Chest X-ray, PA view. Patient: 62 years old, sex M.
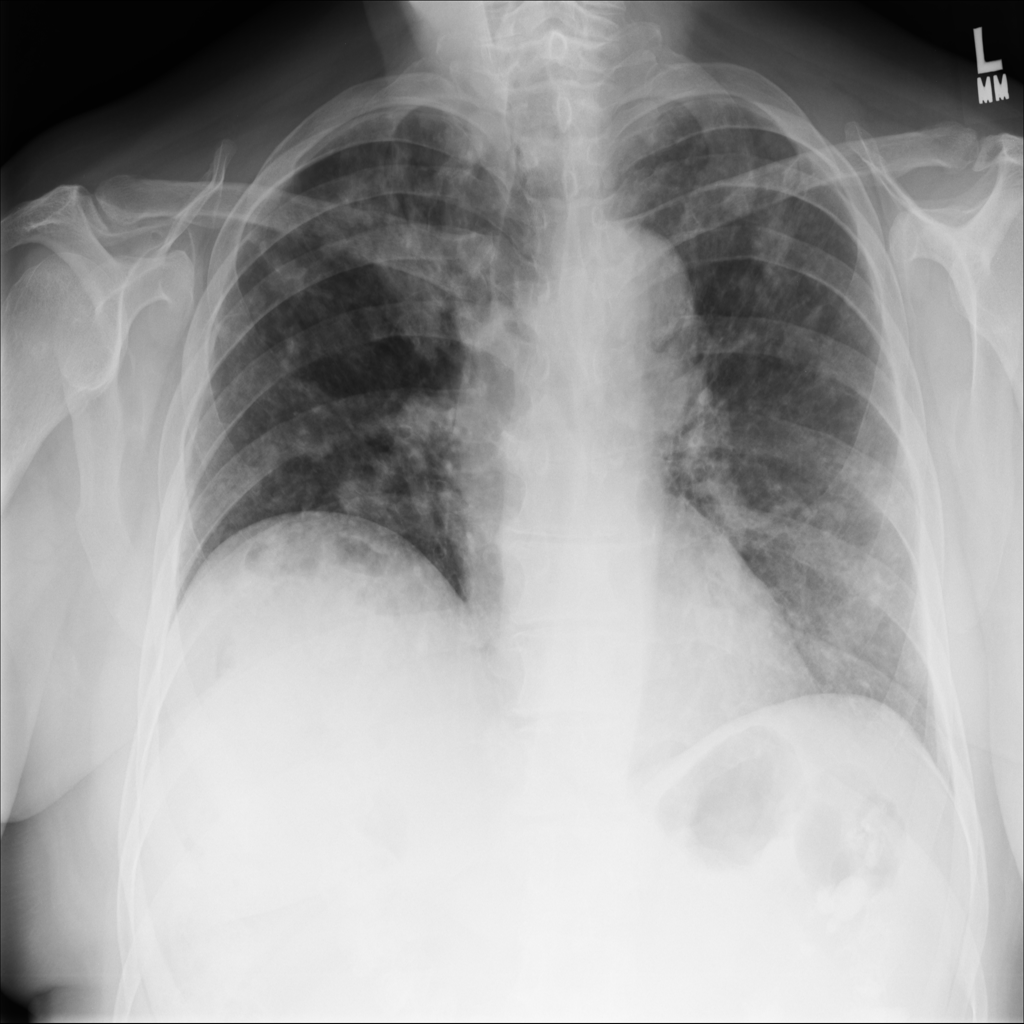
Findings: Nodule